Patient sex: M
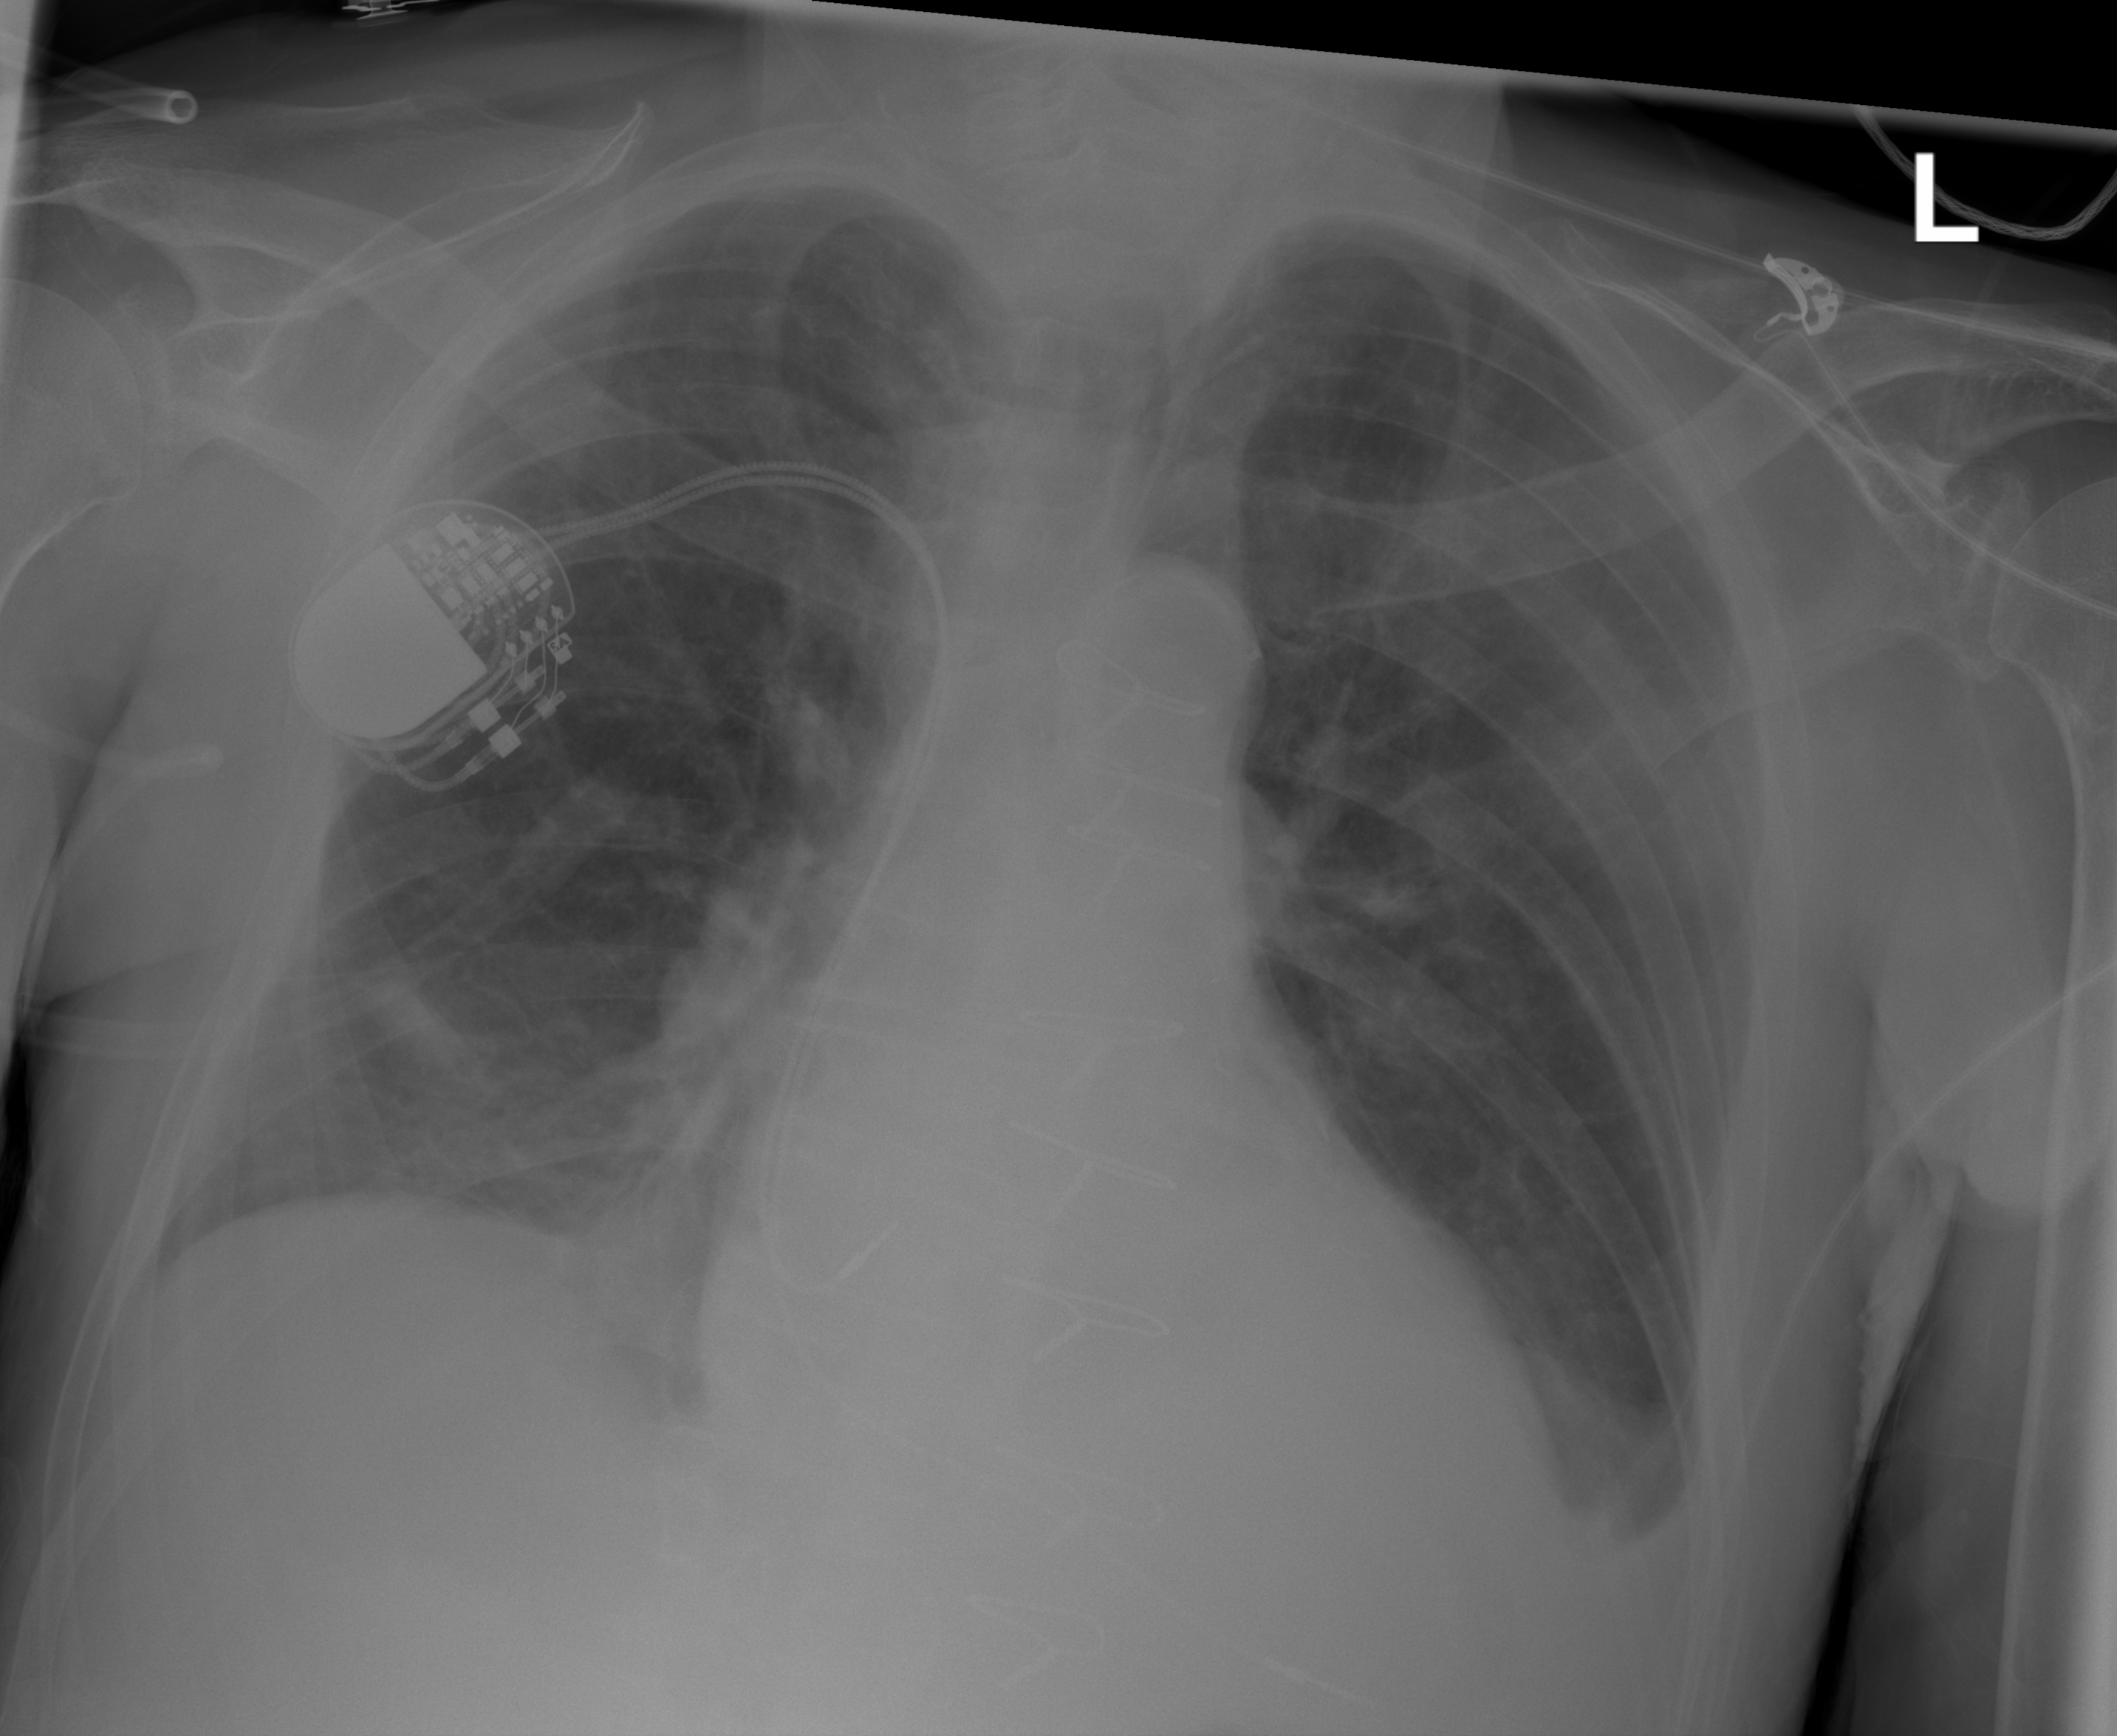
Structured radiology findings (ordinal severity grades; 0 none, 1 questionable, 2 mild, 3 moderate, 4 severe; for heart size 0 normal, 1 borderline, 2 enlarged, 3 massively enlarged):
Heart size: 1
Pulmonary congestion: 2
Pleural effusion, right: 0
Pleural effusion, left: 2
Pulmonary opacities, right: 0
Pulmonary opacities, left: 0
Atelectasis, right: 0
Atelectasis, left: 2